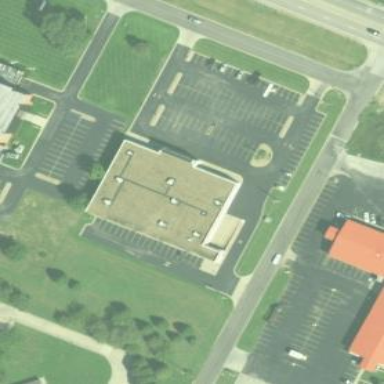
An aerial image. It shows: Building.